Interaction volume radius: 5 \u00c5
Interaction volume height: 25 \u00c5
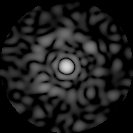
Disorder parameter: 0.8122